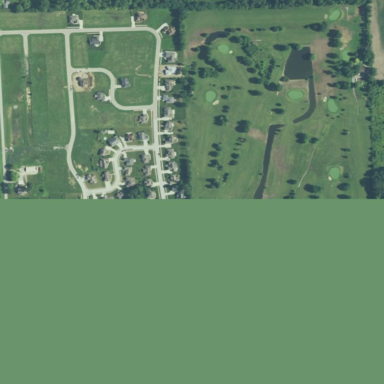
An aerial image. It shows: Golf course surrounded by greenery.